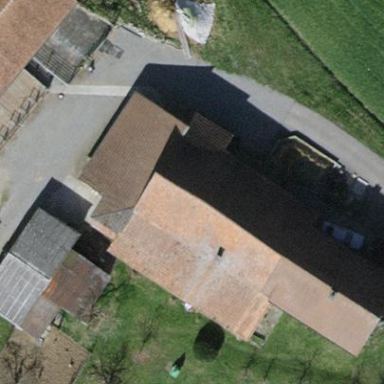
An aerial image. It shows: Farm.